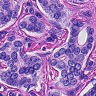
Metastatic tissue present: yes